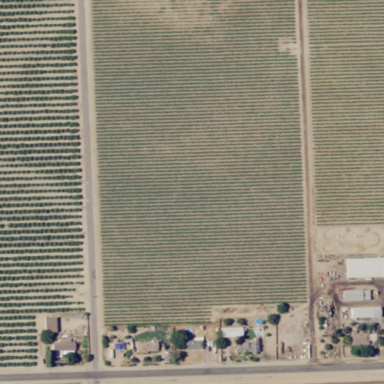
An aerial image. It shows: Vineyard growing grapes.